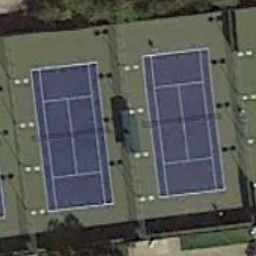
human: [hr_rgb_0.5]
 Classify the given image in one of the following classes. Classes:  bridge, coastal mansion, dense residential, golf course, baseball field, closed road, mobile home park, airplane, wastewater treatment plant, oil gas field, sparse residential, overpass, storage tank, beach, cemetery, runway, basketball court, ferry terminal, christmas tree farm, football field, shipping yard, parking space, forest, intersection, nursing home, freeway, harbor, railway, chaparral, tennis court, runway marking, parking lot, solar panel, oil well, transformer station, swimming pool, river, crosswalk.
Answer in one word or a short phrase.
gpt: tennis court